Aerial crown-view tile of a tropical tree (Barro Colorado Island, Panama), acquired 20241112:
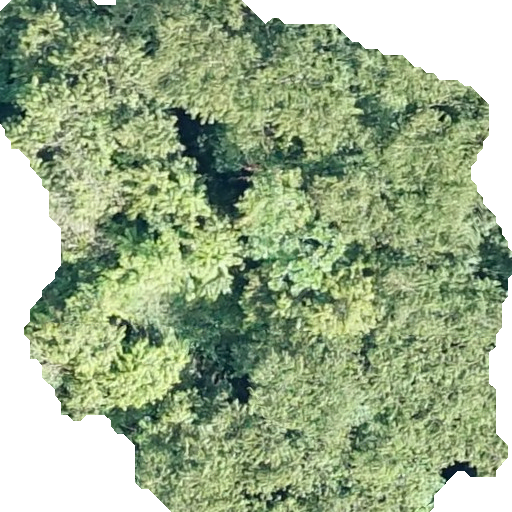
Species: Guazuma ulmifolia
GBIF accepted scientific name: Guazuma ulmifolia
Crown area: 372.027 m²